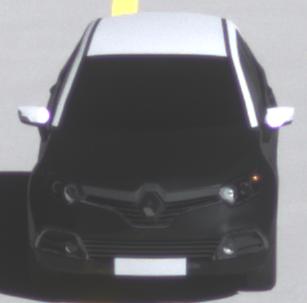
Make: Renault
Model: Captur ENERGY TCe 90
Detailed model: Captur (I)
Model produced from: 2013/06
Model produced until: 2015/05
Doors: 5
Color: black
Road condition: dry road
Daytime: morning or afternoon
Contrast: high contrast